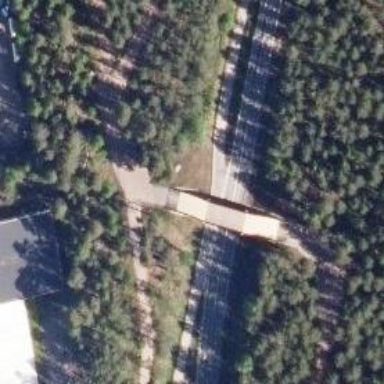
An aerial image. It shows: Intermediate difficulty footway road on bridge. The road is suitable for classic and skating styles of grooming.